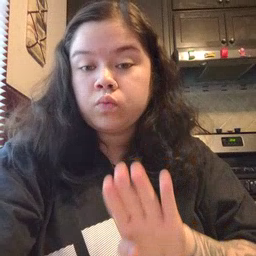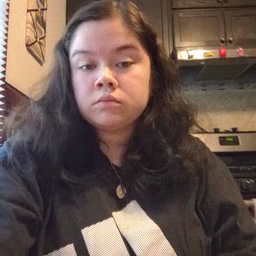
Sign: close